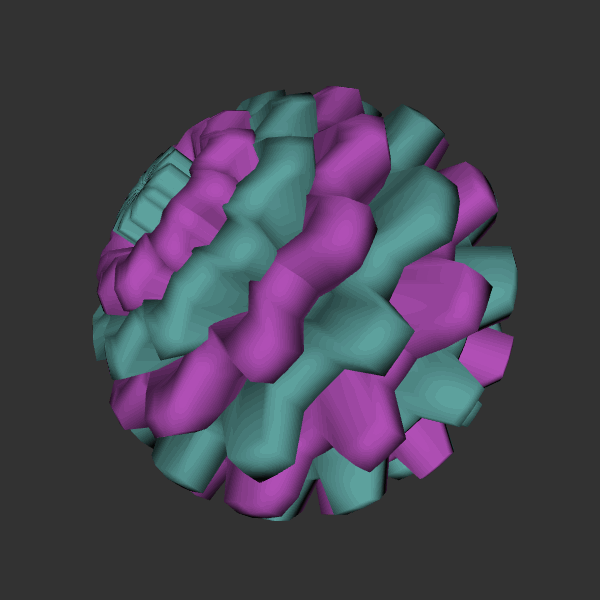
Background: dark